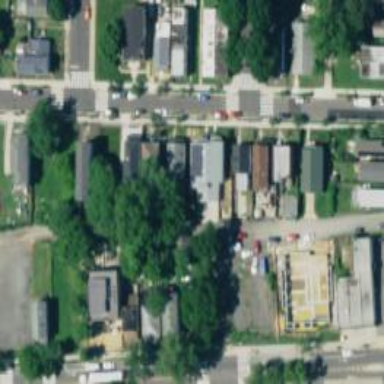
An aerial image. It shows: Alley classified as service road.